Question: I have this 2 tables SupplierOrder and SupplierOrderDetails which are linked by SupplierOrder PK. Now I have this col called isComplete in the SupplierOrder table which I want o update to true once all the values in the SupplierORderDetails table's isComplete are all true for that supplierOrder ID. Please see the attachment for the tables. I have tried myself with this query but I think it could be a better way or more efficient.
'''
SELECT 1
FROM supplierOrder so
inner JOIN supplierOrderdetails sod
ON so.id = sod.supplierOrderID
WHERE so.id = 1
AND sod.isComplete= 1
'''

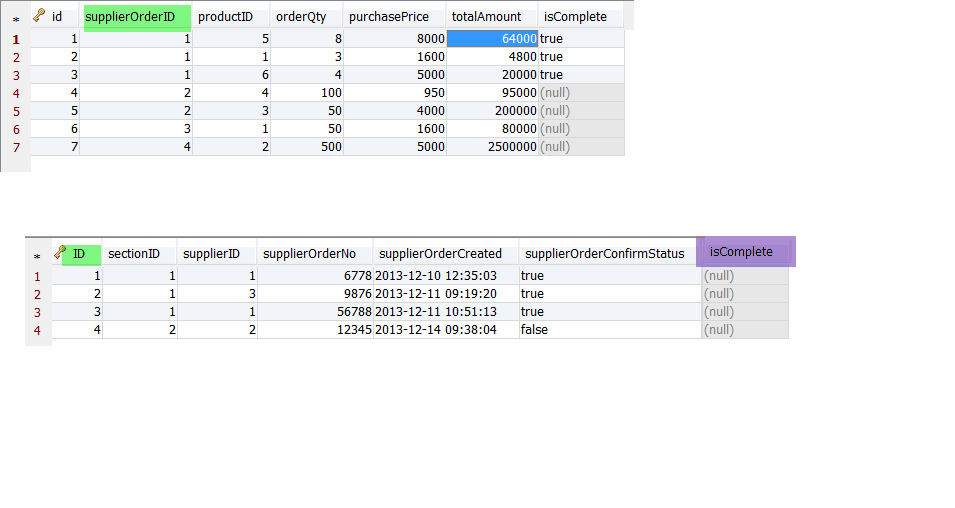
Answer: This should work, I maynot have correct table names but this should work if u change it
'''
UPDATE suplierorder
SET iscomplete = 'true'
WHERE id IN (SELECT suplierorderid
FROM (SELECT suplierorderid,
--case statement to set to 0 if complete and 1 if not complete (i.e any other value null or false)
Sum(CASE
WHEN iscomplete = 'true' THEN 0
ELSE 1
END) AS complete
FROM suplierorderdetails
--make sure we only update the new ones and makes sure that your select records are limited to Just not complete records, so if your tables grow this will make your update statement doesn't take a lot of time
WHERE suplierorderid IN (SELECT id
FROM suplierorder
WHERE iscomplete IS NULL)
--I am grouping on suplierorderid so that we can add all the iscomplete status of each suplierorderid column
GROUP BY suplierorderid) A
--now that the inner query outputs suplierorderid and complete status which will be 0 if everything is complete we are writing below condition
WHERE complete = 0)
'''